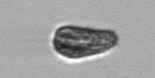
Label: Pseudochattonella_farcimen